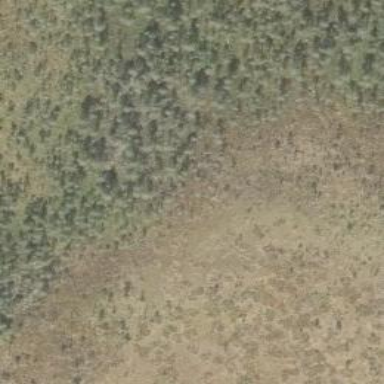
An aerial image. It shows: Needle-leaved woodland.